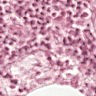
Metastatic tissue present: no